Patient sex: M
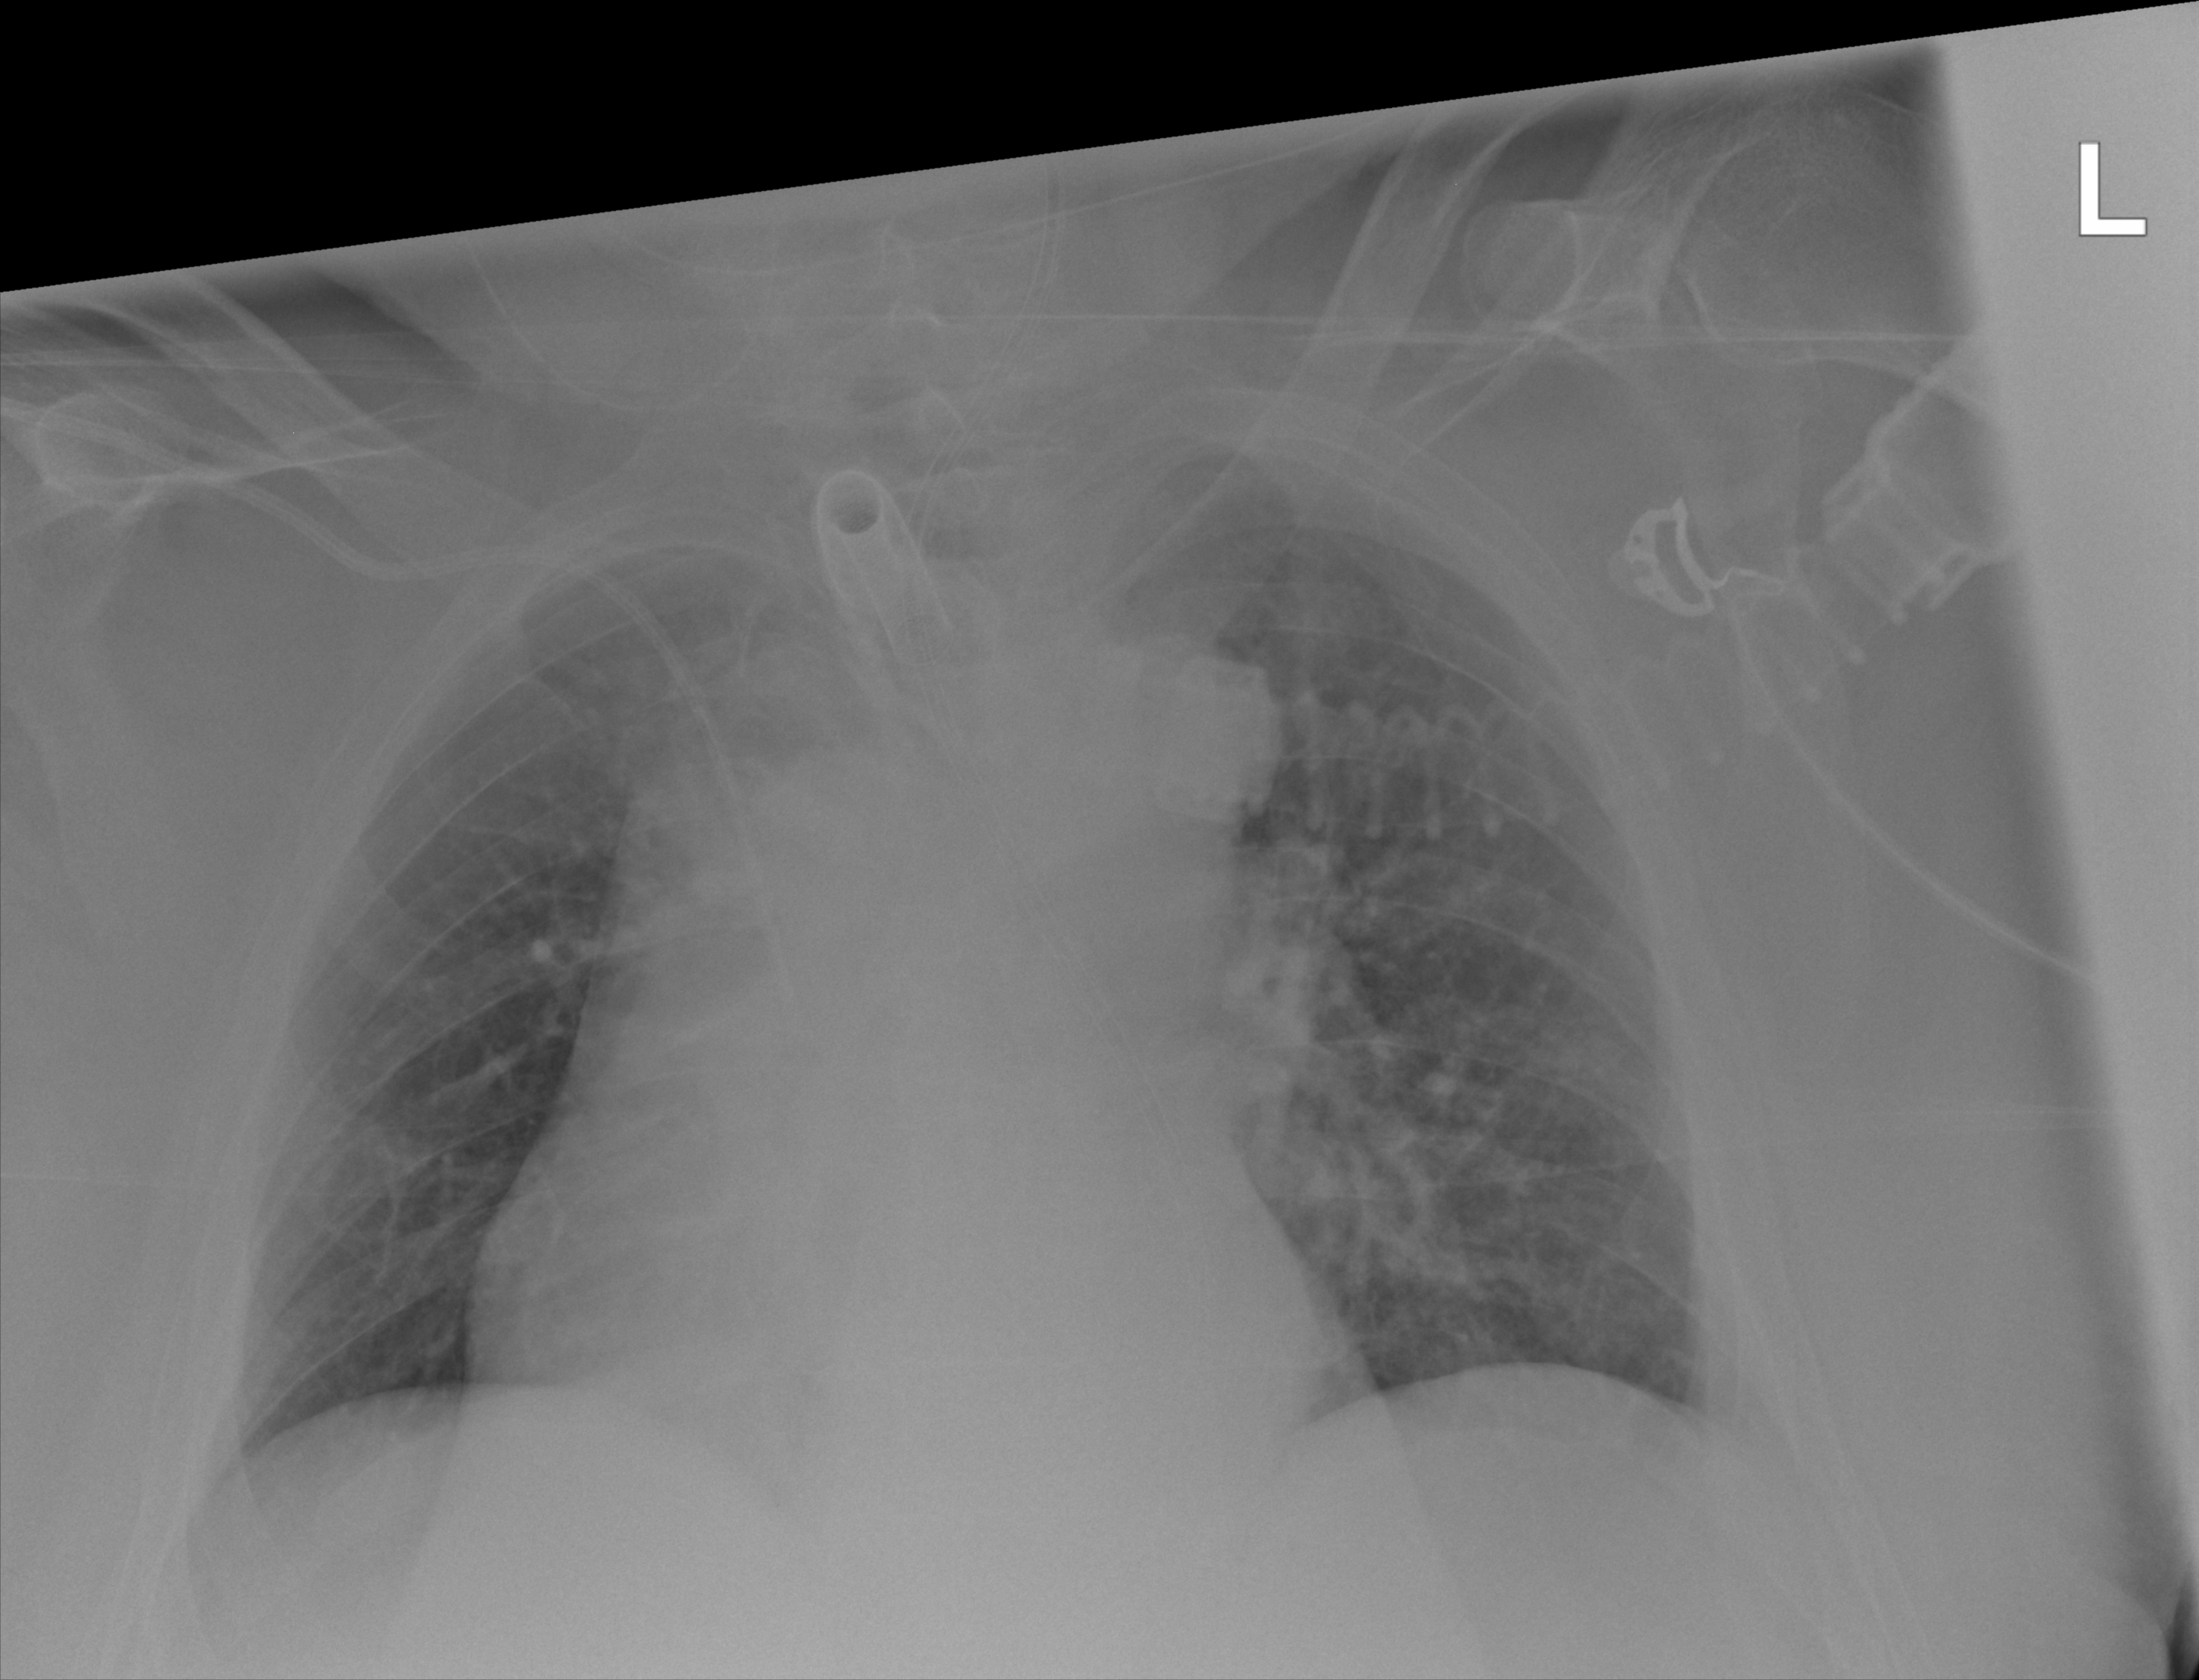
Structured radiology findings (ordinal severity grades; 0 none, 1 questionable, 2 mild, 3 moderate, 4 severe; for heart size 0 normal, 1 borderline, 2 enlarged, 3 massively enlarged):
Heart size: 2
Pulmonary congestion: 2
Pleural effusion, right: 0
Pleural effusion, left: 0
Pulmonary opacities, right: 0
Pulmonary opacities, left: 0
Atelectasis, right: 0
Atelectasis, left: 0